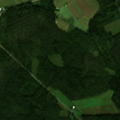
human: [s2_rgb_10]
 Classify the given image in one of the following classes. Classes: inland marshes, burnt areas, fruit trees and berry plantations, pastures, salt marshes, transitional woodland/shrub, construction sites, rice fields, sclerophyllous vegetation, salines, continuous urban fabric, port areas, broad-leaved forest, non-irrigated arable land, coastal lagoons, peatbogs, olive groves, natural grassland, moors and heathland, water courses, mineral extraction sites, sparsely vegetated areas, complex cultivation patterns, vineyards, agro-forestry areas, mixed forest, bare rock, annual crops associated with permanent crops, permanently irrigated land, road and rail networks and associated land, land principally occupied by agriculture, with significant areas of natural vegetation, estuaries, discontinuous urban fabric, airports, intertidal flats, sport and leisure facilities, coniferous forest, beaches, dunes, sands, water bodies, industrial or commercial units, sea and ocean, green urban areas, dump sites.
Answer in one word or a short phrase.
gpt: non-irrigated arable land, coniferous forest, mixed forest